Aerial crown-view tile of a tropical tree (Barro Colorado Island, Panama), acquired 20250124:
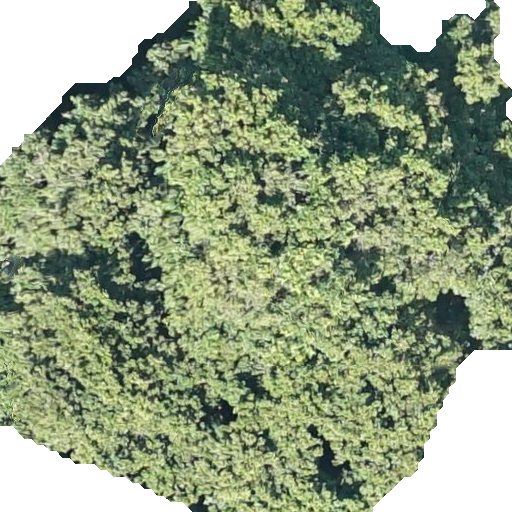
Species: Prioria copaifera
GBIF accepted scientific name: Prioria copaifera
Crown area: 353.497 m²